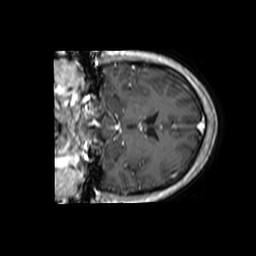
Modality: T1w
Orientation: coronal
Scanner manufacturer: philips
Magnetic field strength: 1.5 T
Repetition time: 0.02 s
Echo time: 0.004605 s